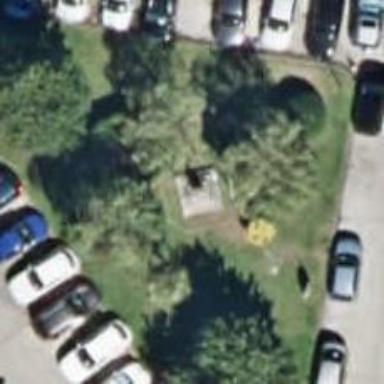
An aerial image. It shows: Historic wayside cross.